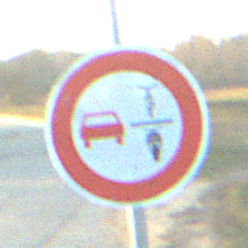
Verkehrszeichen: VerbotUeberholenEinspurigeFahrzeuge
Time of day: SunriseSunset
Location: Outdoor (RoadRail)
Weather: PartlyCloudy
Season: NotSpecified
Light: Natural